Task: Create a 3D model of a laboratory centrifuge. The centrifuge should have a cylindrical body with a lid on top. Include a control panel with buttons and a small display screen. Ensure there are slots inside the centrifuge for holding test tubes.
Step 379:
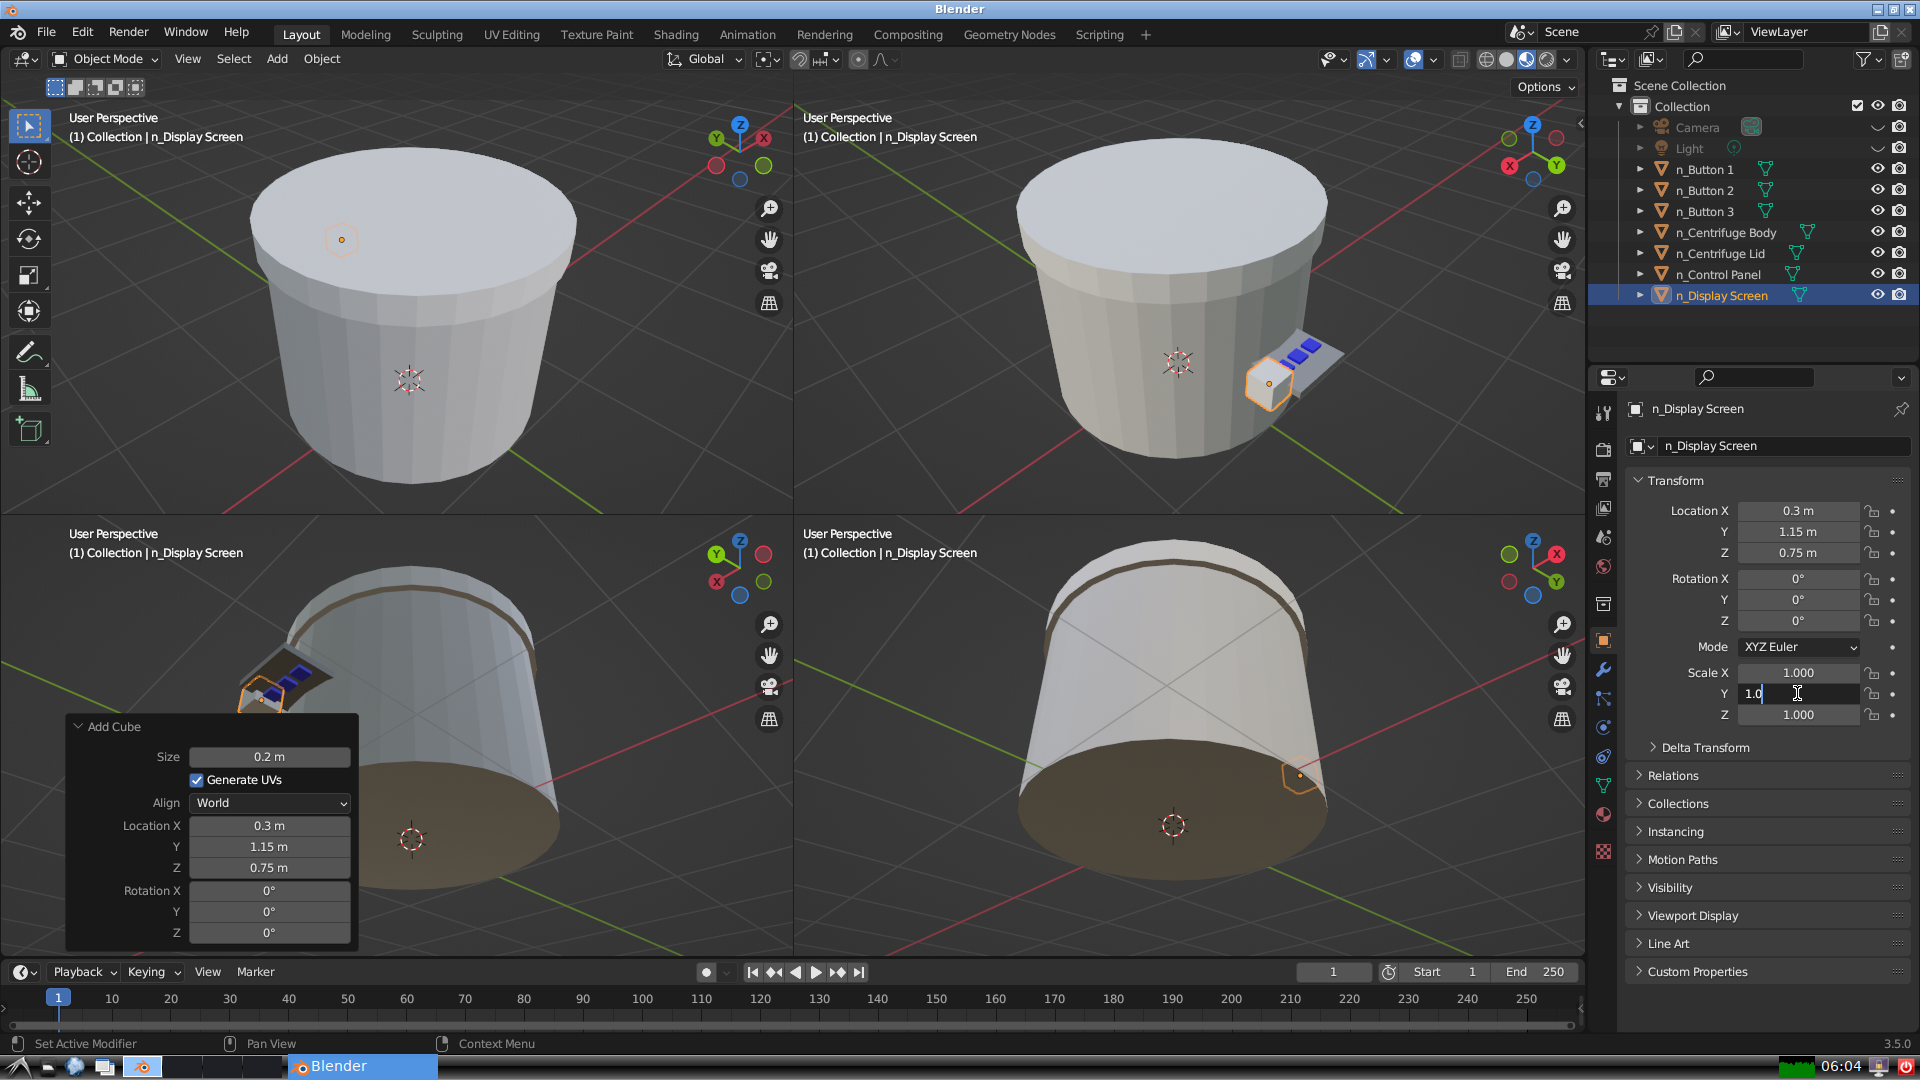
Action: {"key_press": ['Return']}